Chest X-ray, AP view. Patient: 61 years old, sex M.
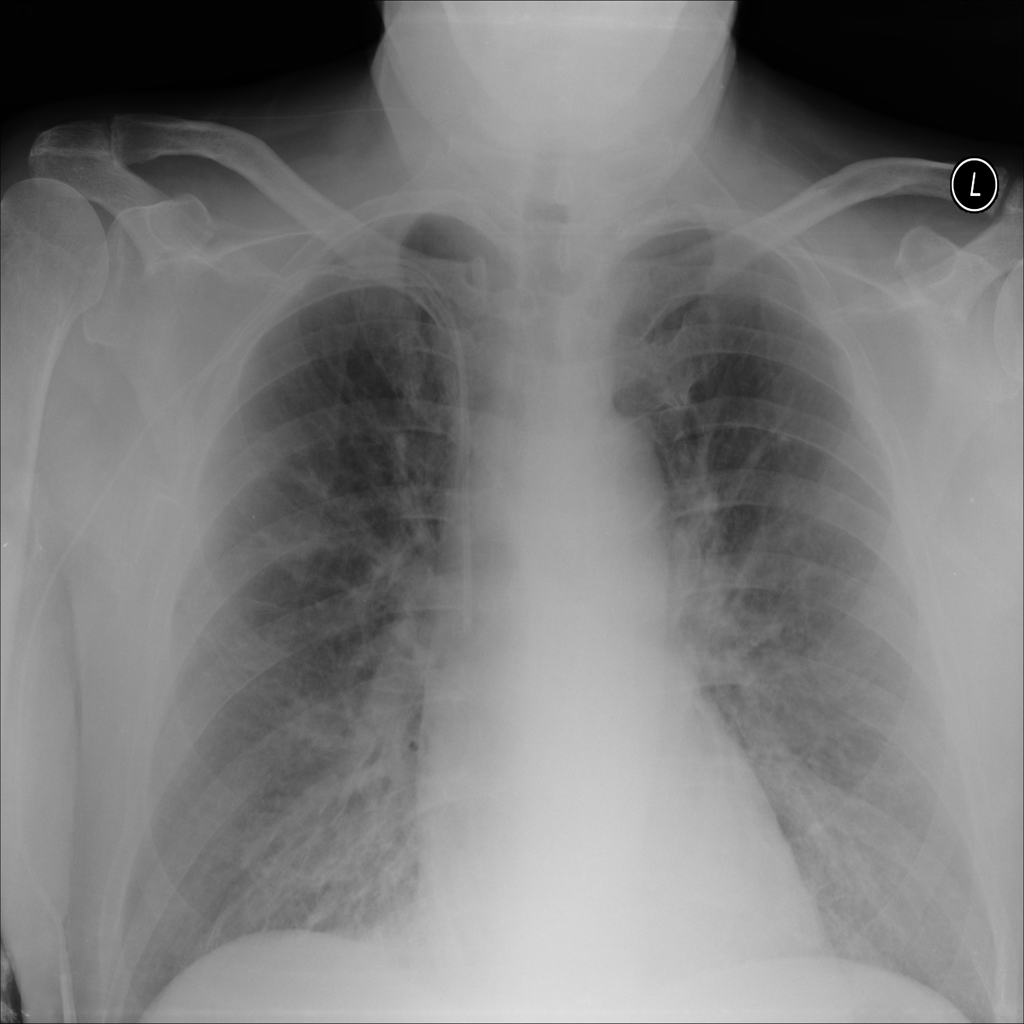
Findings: No Finding